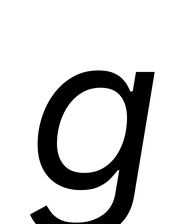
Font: Inter-Italic_Italic